对于正数 $a$，函数 $f(x)=\tan\frac{\pi x}{a}$，$x\in\left(-\frac{a}{2}, \frac{a}{2}\right)\cup\left(\frac{a}{2}, a\right)$。如图所示，直线 $l_1$ 与 $y=f(x)$ 的图象交于 $O,A,B$ 三点，过点 $A$ 且与 $x$ 轴平行的直线 $l_2$ 与 $y=f(x)$ 图象交于另一点 $C$。若 $\triangle ABC$ 为等边三角形，则 $\triangle ABC$ 的面积为( \   \ )

% 选项部分
A. $\frac{2\sqrt{3}}{3}$ \hspace{2em} B. $\frac{4\sqrt{3}}{3}$ \hspace{2em} C. $\sqrt{3}$ \hspace{2em} D. $2\sqrt{3}$

\vspace{1em}
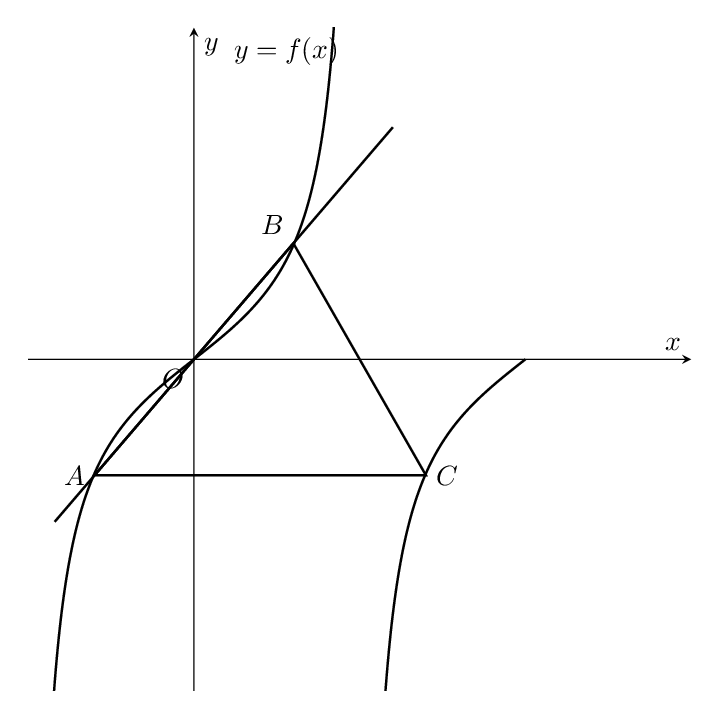
【解答】
【答案】B

【分析】根据 $f(x)$ 的周期，得到 $AC=a$，由 $\triangle ABC$ 为等边三角形和对称性，得到 $B\left(\frac{1}{4}a, \frac{\sqrt{3}}{4}a\right)$，代入 $f(x)$ 求解。

【详解】函数 $f(x)$ 的周期是 $\frac{\pi}{\frac{\pi}{a}}=a$，故 $AC=a$。

$\because \triangle ABC$ 为等边三角形，

$\therefore AB=a$，

由函数 $f(x)$ 图象的对称性可知 $OB=\frac{a}{2}$，

$\because OB$ 与 $x$ 轴的夹角为 $60^\circ$，

$\therefore B\left(\frac{1}{4}a, \frac{\sqrt{3}}{4}a\right)$，

把 $B$ 点坐标代入函数 $f(x)$，得 $\frac{\sqrt{3}}{4}a = \tan\frac{\pi}{a} \cdot \frac{a}{4} = 1$，

故 $a = \frac{4}{\sqrt{3}}$，

$\therefore S_{\triangle ABC} = \frac{\sqrt{3}}{4}a^2 = \frac{\sqrt{3}}{4} \times \left(\frac{4}{\sqrt{3}}\right)^2 = \frac{4\sqrt{3}}{3}$。

故选：B